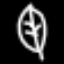
Label: leaf